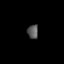
Tissue: prostate
Cell type: Myeloid cells
Senescence score: 0.7175
Nuclear area (px): 148
Mean DAPI intensity: 88.432